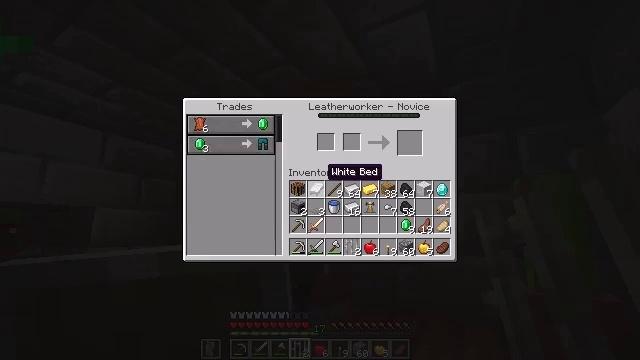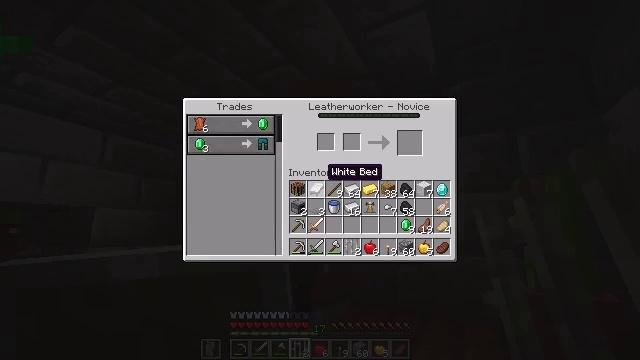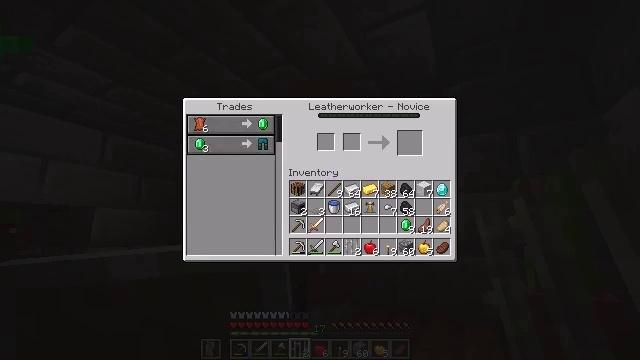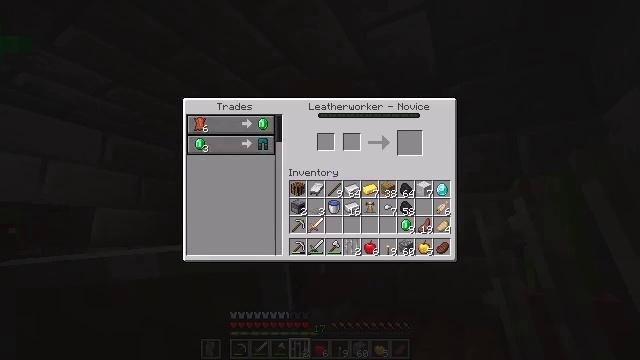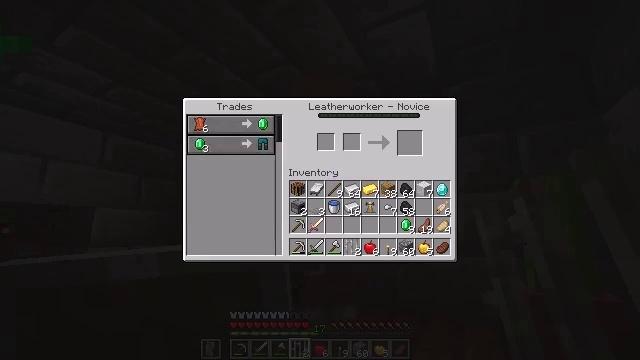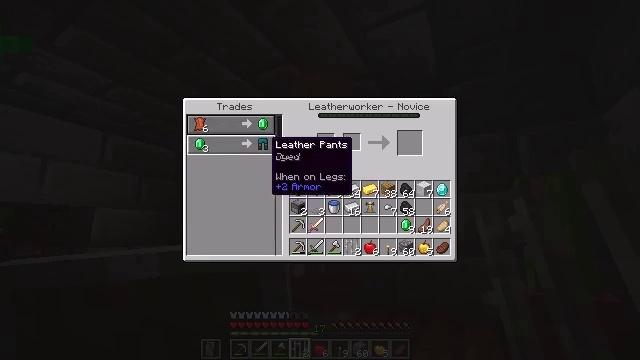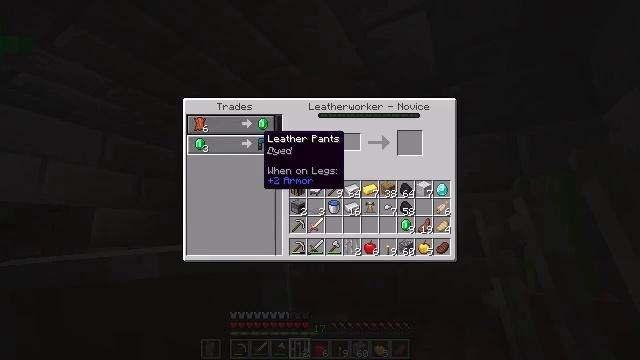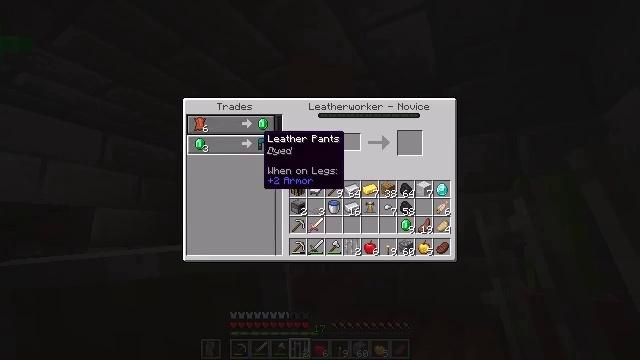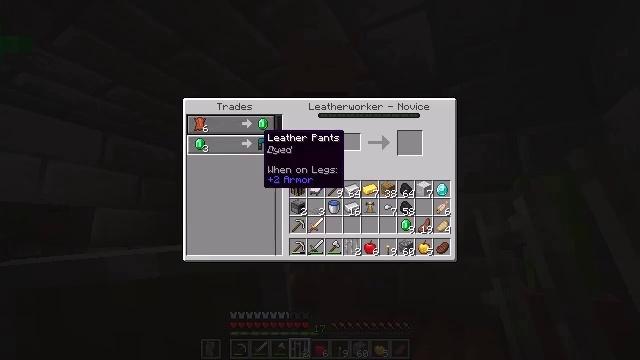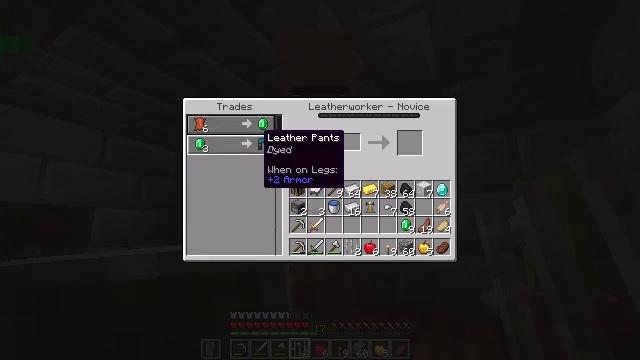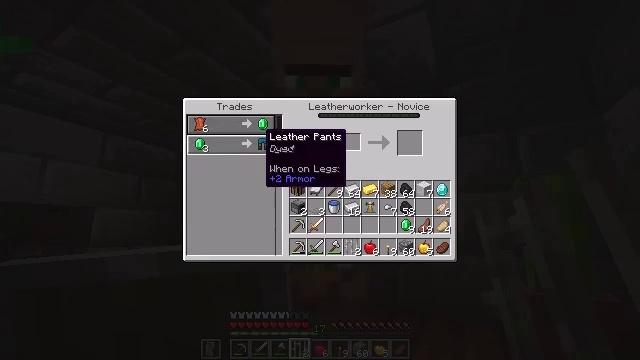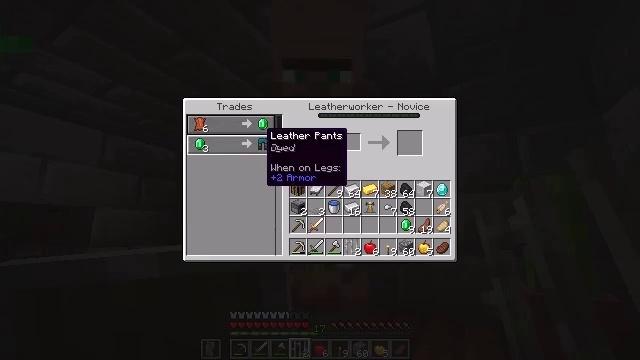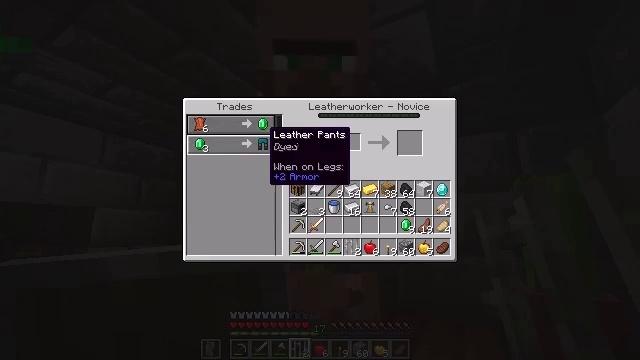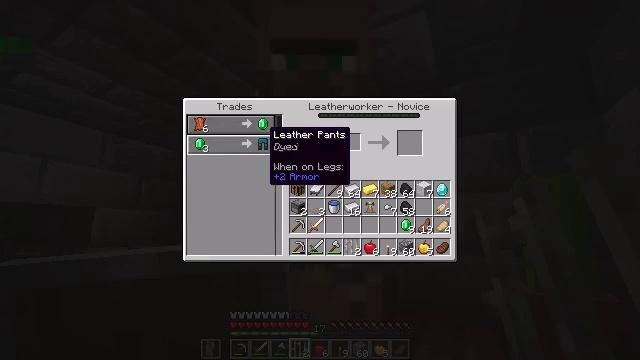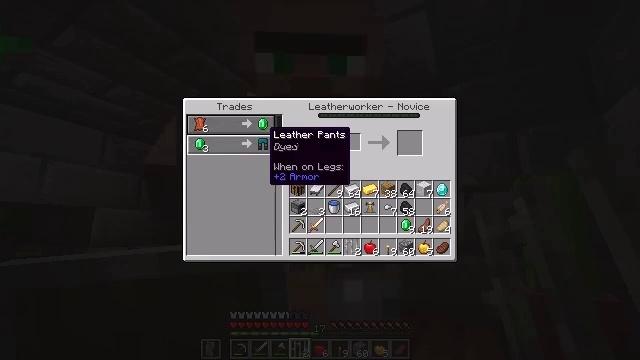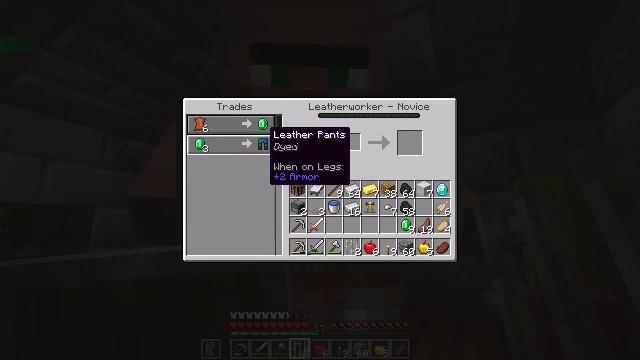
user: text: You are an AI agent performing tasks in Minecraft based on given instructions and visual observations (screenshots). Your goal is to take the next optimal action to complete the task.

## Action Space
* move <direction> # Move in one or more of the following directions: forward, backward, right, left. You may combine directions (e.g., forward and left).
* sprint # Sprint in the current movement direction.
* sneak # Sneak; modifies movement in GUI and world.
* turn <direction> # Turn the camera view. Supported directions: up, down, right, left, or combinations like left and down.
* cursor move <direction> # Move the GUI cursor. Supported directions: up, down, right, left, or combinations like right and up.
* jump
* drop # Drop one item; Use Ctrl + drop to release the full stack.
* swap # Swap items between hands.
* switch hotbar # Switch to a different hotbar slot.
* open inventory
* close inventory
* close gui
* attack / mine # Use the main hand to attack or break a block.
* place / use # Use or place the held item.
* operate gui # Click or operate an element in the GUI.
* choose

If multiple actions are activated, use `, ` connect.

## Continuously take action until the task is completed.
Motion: motion action
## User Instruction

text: Mine the cauldron block.
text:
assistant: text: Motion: no_op
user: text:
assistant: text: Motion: no_op
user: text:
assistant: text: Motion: cursor move left and up
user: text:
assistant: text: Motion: cursor move left and up
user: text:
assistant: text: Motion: cursor move left
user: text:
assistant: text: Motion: cursor move left
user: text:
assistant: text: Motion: no_op
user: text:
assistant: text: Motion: no_op
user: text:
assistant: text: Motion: no_op
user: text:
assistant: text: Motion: no_op
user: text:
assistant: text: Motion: no_op
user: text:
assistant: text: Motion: no_op
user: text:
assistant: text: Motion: no_op
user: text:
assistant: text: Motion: no_op
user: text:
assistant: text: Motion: no_op
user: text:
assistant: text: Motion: no_op
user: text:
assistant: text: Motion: no_op
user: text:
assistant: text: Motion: no_op
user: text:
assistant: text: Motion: no_op
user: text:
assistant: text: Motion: no_op
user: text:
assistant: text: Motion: no_op
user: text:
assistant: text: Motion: no_op
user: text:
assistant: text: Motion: no_op
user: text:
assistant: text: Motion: no_op
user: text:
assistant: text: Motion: no_op
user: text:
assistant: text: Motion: close gui
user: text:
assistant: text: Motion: no_op
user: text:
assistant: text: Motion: turn left and down
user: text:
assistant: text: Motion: turn left and down
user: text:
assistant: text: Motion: turn left and down